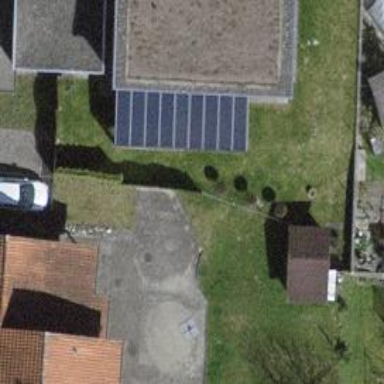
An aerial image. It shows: Solar power generator.